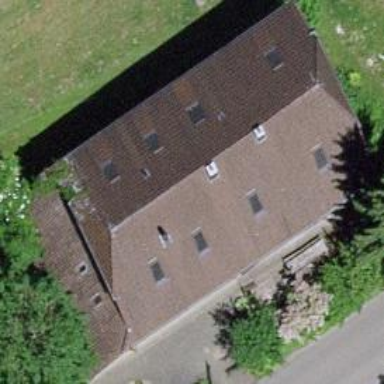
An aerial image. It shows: Farm building.